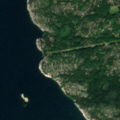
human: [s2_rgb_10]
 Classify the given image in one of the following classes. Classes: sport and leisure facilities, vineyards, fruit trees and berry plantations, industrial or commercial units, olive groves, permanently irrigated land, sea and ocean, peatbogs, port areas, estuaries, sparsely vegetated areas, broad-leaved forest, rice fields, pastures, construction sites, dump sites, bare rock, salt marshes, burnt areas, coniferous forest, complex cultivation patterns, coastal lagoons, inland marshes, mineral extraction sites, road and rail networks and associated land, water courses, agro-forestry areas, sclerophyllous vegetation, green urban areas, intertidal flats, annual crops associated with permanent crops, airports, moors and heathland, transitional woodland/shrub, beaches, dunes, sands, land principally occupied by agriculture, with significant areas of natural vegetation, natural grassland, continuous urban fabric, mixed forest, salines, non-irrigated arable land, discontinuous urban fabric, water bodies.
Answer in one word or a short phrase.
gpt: land principally occupied by agriculture, with significant areas of natural vegetation, broad-leaved forest, coniferous forest, mixed forest, sea and ocean